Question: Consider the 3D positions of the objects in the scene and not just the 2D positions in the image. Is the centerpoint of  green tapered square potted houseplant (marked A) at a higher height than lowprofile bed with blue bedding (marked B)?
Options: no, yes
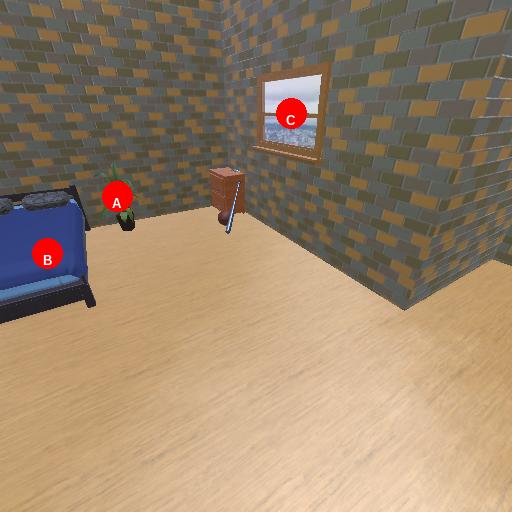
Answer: no